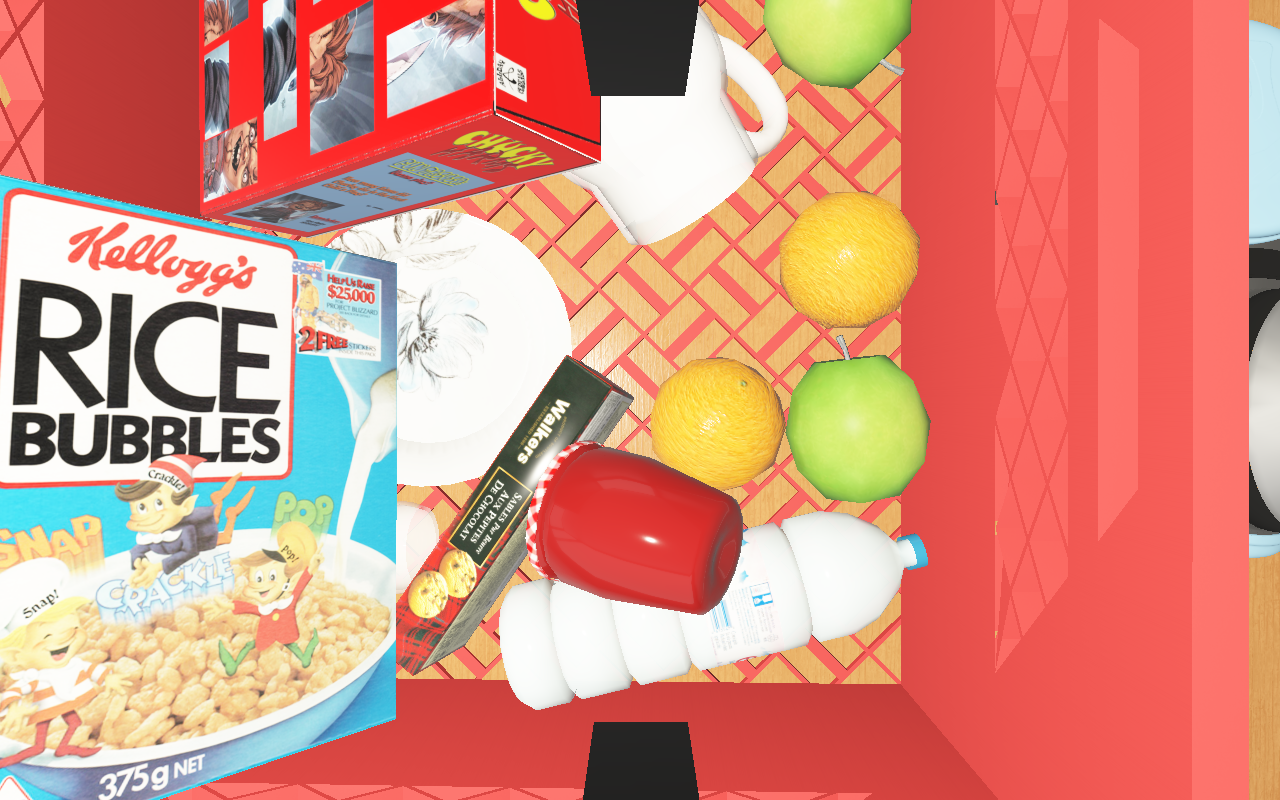
Objects in the scene:
carafe
water bottle
apple
apple
orange
orange
cereal box
cereal box